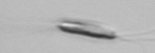
Label: Chrysochromulina